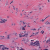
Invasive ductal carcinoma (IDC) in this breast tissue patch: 1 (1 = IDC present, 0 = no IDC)